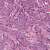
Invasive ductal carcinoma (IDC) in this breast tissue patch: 0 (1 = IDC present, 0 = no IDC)